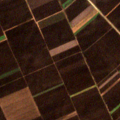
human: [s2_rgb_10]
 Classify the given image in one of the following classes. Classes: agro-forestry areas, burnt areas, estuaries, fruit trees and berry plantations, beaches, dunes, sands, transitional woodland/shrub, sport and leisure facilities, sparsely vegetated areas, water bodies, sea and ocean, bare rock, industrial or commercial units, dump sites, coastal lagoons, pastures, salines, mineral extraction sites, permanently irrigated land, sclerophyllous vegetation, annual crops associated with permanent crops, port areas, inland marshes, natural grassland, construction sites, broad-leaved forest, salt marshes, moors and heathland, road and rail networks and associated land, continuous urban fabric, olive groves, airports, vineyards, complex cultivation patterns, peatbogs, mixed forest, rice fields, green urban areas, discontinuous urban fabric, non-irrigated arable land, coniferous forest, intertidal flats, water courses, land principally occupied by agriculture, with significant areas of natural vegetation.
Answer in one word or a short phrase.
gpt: non-irrigated arable land